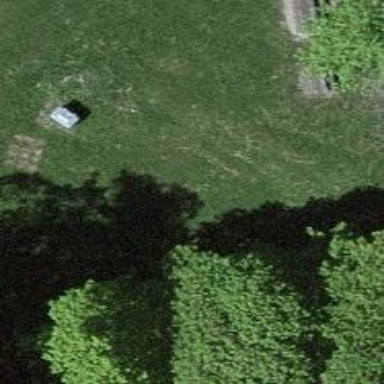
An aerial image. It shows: Disc golf tee area.